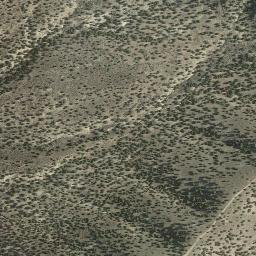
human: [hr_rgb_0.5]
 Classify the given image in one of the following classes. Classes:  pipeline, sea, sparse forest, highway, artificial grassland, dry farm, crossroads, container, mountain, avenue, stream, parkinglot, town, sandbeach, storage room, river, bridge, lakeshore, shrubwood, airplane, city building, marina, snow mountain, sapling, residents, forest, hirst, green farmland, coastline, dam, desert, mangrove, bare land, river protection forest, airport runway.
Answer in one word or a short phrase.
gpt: mountain